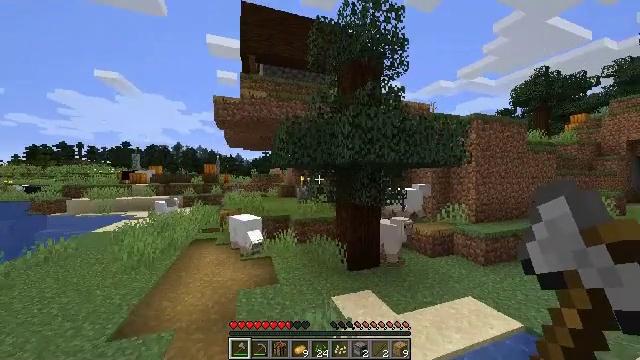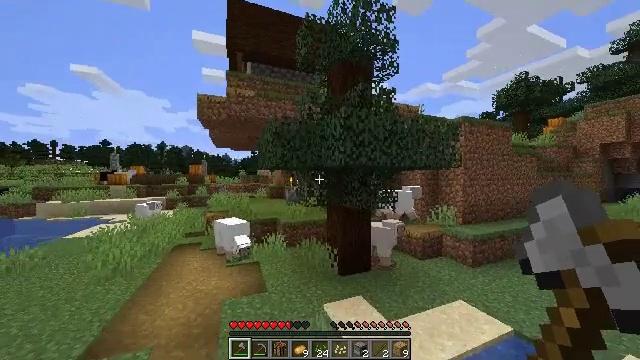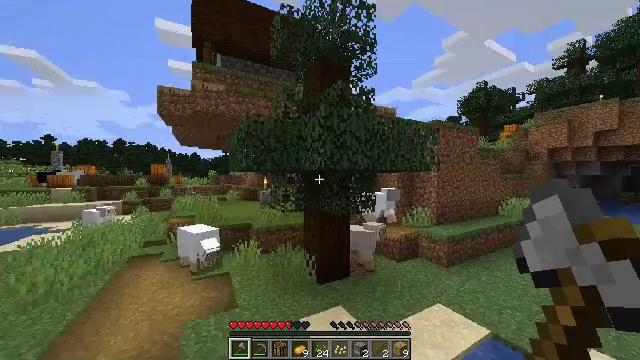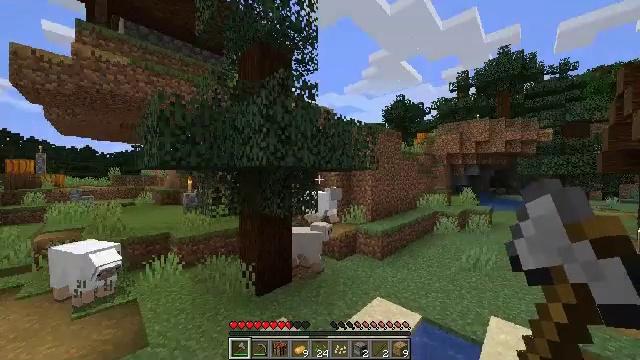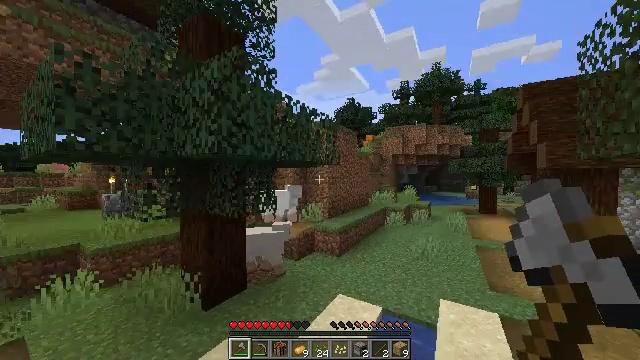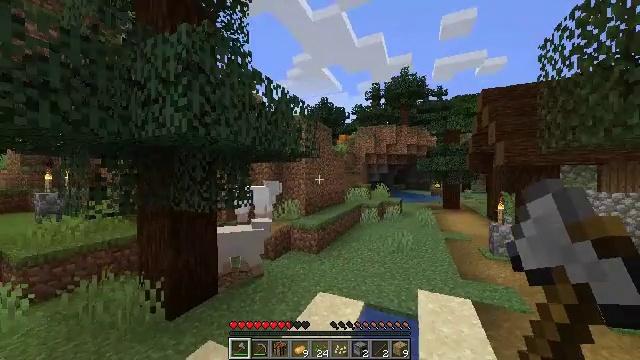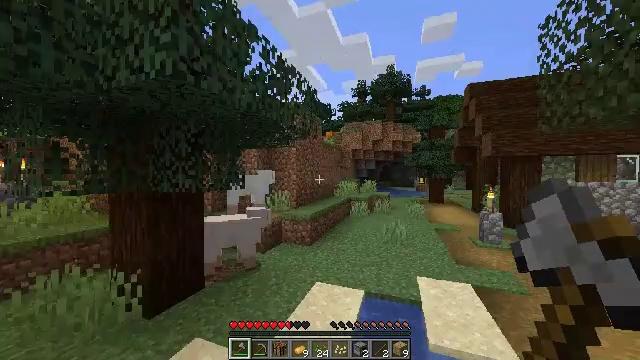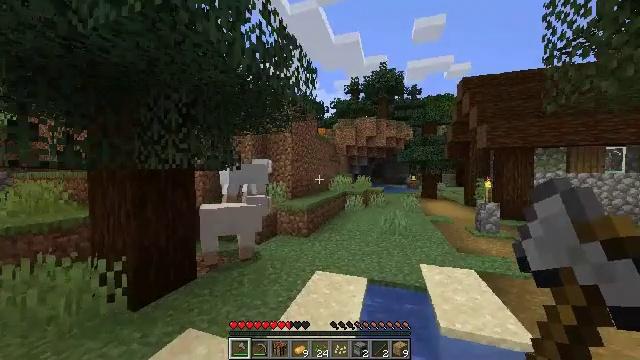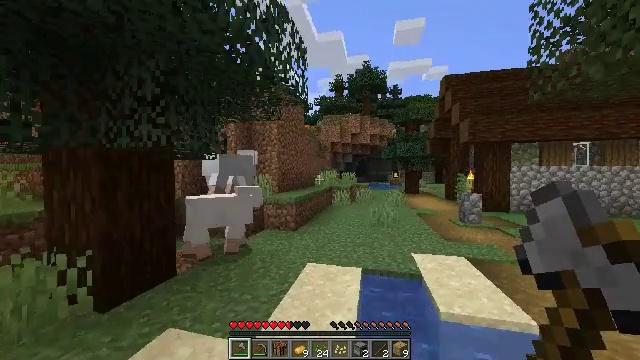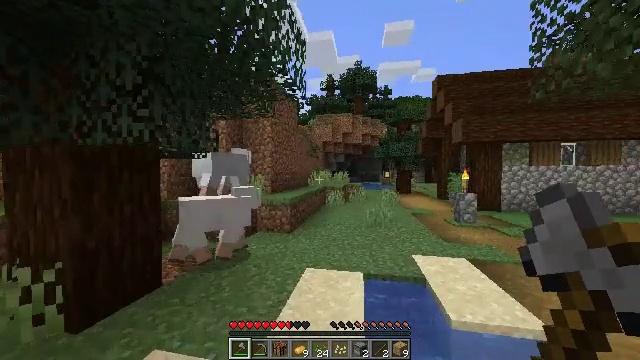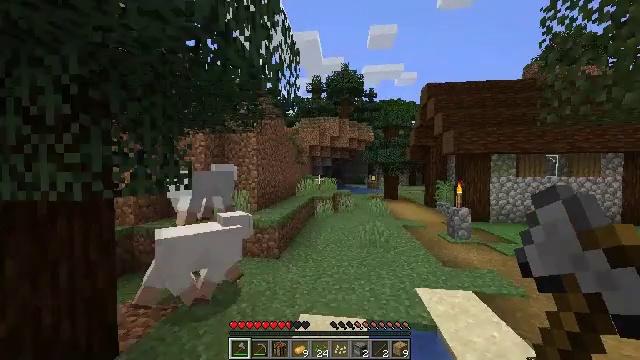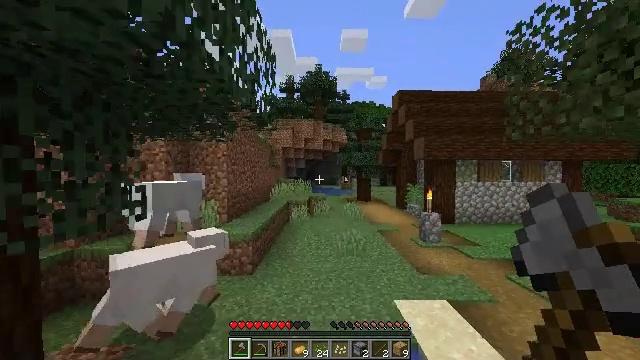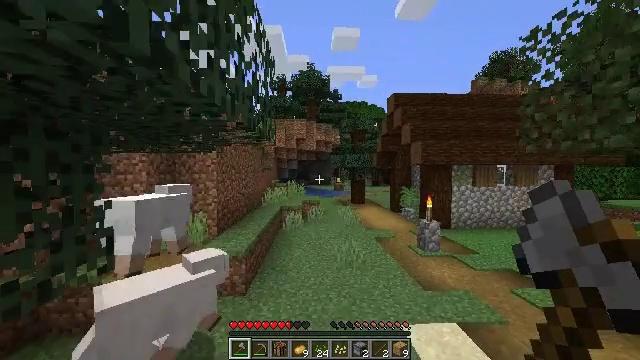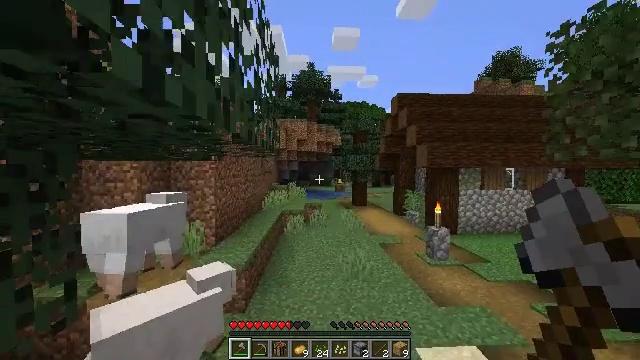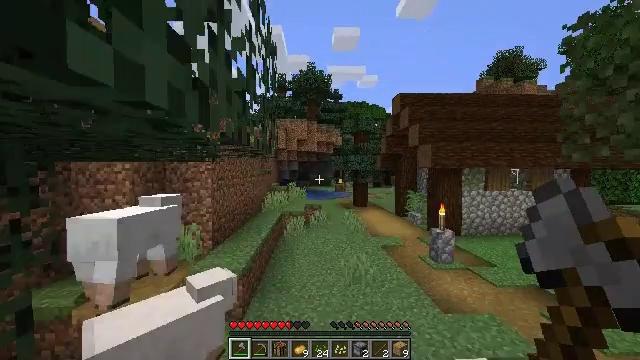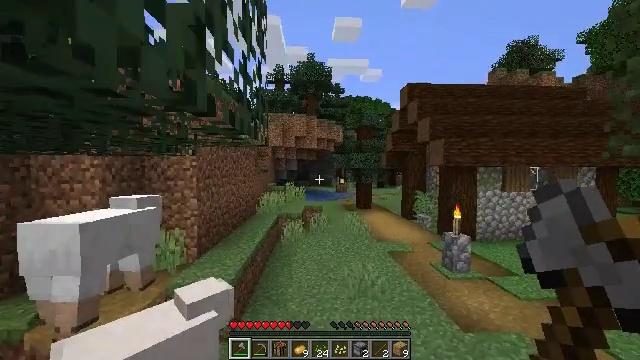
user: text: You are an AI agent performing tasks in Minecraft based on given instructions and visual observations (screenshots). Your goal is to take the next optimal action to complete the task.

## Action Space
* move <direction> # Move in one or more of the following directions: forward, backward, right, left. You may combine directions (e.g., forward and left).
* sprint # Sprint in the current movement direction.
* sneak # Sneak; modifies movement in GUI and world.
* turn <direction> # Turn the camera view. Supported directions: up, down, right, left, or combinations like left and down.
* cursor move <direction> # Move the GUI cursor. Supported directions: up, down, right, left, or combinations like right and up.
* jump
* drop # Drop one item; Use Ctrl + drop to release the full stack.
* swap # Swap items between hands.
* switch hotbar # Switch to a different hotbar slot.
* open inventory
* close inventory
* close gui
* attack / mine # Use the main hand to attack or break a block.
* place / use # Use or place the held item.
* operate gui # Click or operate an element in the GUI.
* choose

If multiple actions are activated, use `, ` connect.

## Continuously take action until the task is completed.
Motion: motion action
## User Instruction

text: Take down the purple bed.
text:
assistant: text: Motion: move forward, sprint, turn right, jump
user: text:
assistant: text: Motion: move forward, sprint, turn right, jump
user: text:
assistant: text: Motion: move forward, sprint, turn right, jump
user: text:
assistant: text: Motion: move forward, sprint, turn right, jump
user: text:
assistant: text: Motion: move forward, sprint, turn right, jump
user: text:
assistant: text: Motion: move forward, sprint, turn right, jump
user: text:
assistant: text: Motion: move forward, sprint, turn right, jump
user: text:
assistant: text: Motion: move forward, sprint, turn right, jump
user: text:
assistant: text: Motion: move forward, sprint, turn right, jump
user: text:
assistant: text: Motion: move forward, sprint, turn right, jump
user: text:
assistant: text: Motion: move forward, sprint, turn right, jump
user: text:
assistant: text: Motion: move forward, sprint, turn right, jump
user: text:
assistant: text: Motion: move forward, sprint, jump
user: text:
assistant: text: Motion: move forward, sprint, jump
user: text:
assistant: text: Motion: move forward, sprint, jump
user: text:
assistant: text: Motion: move forward, sprint, jump
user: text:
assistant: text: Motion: move forward, sprint, jump
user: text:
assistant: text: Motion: move forward, sprint, jump
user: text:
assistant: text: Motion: move forward, sprint, jump
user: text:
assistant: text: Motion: move forward, sprint, jump
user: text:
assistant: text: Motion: move forward, sprint, jump
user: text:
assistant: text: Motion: move forward, sprint, jump
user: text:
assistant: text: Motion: move forward, sprint, jump
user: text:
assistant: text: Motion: move forward, sprint, jump
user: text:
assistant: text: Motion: move forward, sprint, jump
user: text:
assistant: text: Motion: move forward, sprint, turn right and down, jump
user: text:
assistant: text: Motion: move forward, sprint, turn right, jump
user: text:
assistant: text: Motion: move forward, sprint, jump
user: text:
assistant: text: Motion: move forward, sprint, jump
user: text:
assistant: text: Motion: move forward, sprint, jump